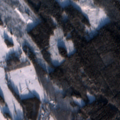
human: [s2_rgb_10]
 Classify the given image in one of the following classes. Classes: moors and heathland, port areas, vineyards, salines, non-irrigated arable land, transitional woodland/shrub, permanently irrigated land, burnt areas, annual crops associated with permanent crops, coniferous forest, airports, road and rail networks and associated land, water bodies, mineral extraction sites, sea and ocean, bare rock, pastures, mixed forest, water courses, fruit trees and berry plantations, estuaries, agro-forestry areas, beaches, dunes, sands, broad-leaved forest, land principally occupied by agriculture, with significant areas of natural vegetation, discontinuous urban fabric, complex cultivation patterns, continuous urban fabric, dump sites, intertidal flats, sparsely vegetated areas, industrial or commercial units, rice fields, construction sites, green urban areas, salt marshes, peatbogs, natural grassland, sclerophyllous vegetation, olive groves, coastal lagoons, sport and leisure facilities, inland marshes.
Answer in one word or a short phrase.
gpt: non-irrigated arable land, land principally occupied by agriculture, with significant areas of natural vegetation, coniferous forest, mixed forest, transitional woodland/shrub